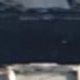
Vehicle type: Motorcycle